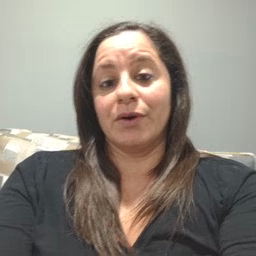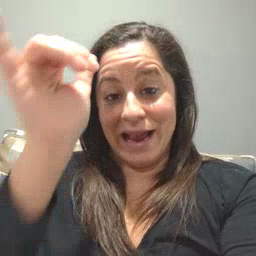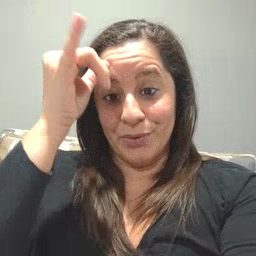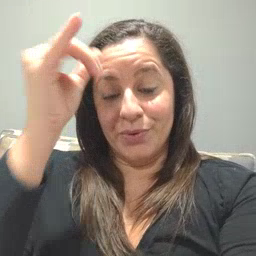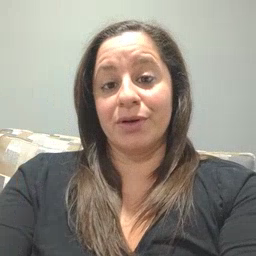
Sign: cow